Question: I have just read about Guava and checked out its source code but don't know how to build it to use. I built jar file using "mvn package" but it generates errors of Guava GWT.
'''
[ERROR] Failed to execute goal on project guava-gwt: Could not resolve dependenc
ies for project com.google.guava:guava-gwt:jar:latest: Failure to find com.googl
e.guava:guava:jar:sources:latest in http://repo1.maven.org/maven2 was cached in
the local repository, resolution will not be reattempted until the update interv
al of central has elapsed or updates are forced -> [Help 1]
[ERROR]
[ERROR] To see the full stack trace of the errors, re-run Maven with the -e swit
ch.
[ERROR] Re-run Maven using the -X switch to enable full debug logging.
[ERROR]
[ERROR] For more information about the errors and possible solutions, please rea
d the following articles:
[ERROR] [Help 1] http://cwiki.apache.org/confluence/display/MAVEN/DependencyReso
lutionException
[ERROR]
[ERROR] After correcting the problems, you can resume the build with the command
'''

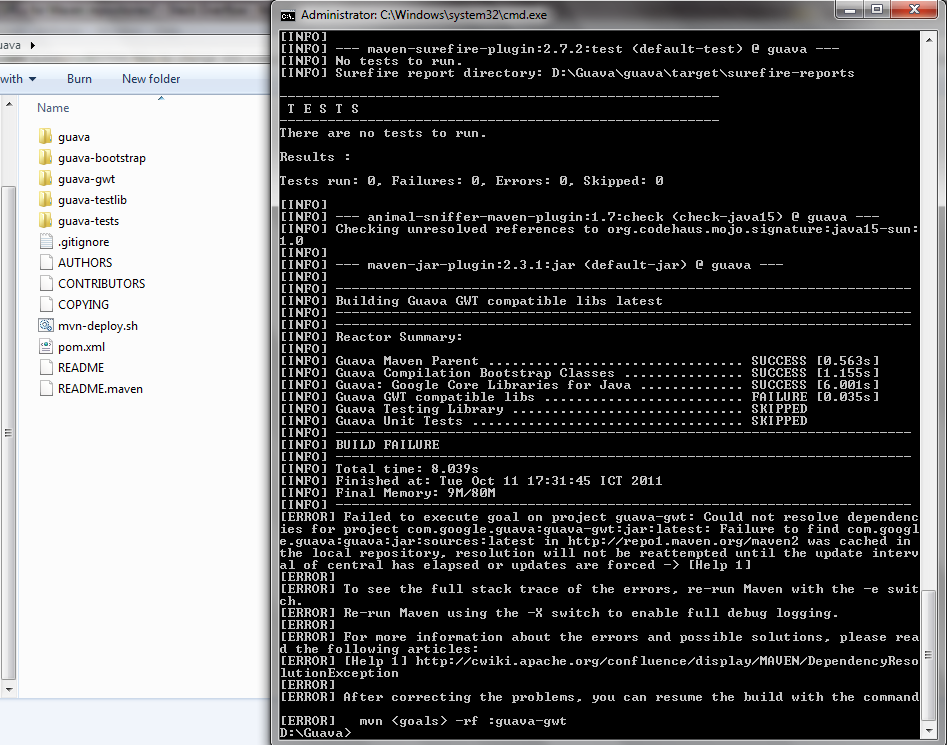
Answer: You might need to run "mvn install" first, as Charles Fry explained here:
<URL>
> We have a funny setup where you have to build stuff using 'mvn
install' before the other obvious stuff works.
---
You could also depend on the most recent release using a Maven dependency, if you don't care about TRUNK:
<URL>